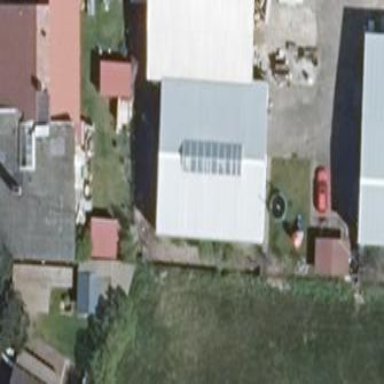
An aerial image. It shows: Gabled building with white roof oriented along its structure.